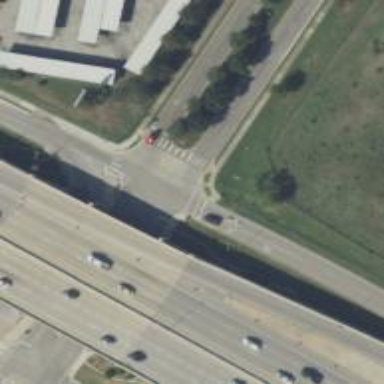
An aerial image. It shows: Marked footway crossing.